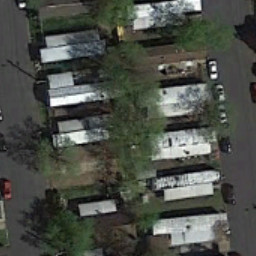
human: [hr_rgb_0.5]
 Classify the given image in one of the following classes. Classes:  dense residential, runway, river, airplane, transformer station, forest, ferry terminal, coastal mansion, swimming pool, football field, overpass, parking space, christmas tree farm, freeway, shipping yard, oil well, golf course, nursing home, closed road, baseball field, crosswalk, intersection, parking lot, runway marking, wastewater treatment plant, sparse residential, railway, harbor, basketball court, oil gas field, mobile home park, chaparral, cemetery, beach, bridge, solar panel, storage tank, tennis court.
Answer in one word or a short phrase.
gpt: mobile home park